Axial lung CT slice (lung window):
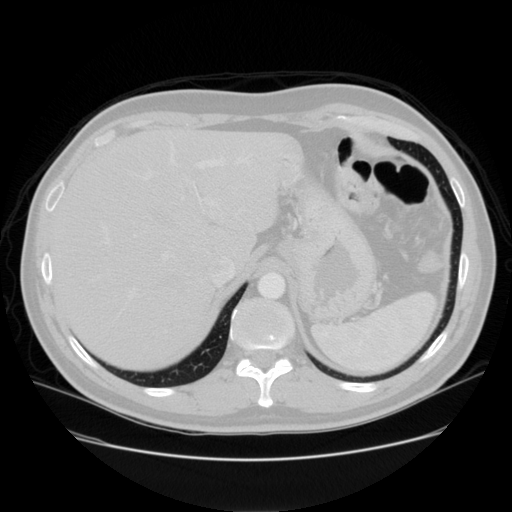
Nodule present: no